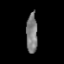
Tissue: lung
Cell type: Myeloid cells
Senescence score: 0.1912
Nuclear area (px): 447
Mean DAPI intensity: 122.087